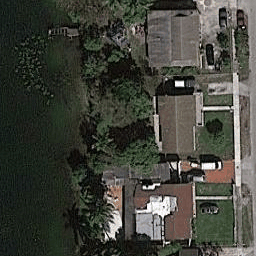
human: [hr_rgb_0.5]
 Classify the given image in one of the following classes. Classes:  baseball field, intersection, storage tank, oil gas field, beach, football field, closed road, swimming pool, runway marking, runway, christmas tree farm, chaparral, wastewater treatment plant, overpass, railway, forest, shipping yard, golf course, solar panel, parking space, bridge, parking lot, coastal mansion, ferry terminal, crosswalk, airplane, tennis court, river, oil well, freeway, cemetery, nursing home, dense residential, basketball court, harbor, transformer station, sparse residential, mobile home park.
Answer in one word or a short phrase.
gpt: coastal mansion